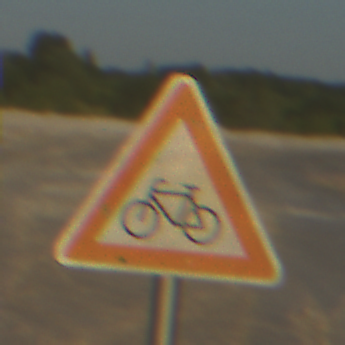
Verkehrszeichen: RadverkehrRechts
Umgebung: Outdoor, Beach
Tageszeit: SunriseSunset
Wetter: Clear
Licht: Natural
Jahreszeit: NotSpecified
Kontrast: HighContrast